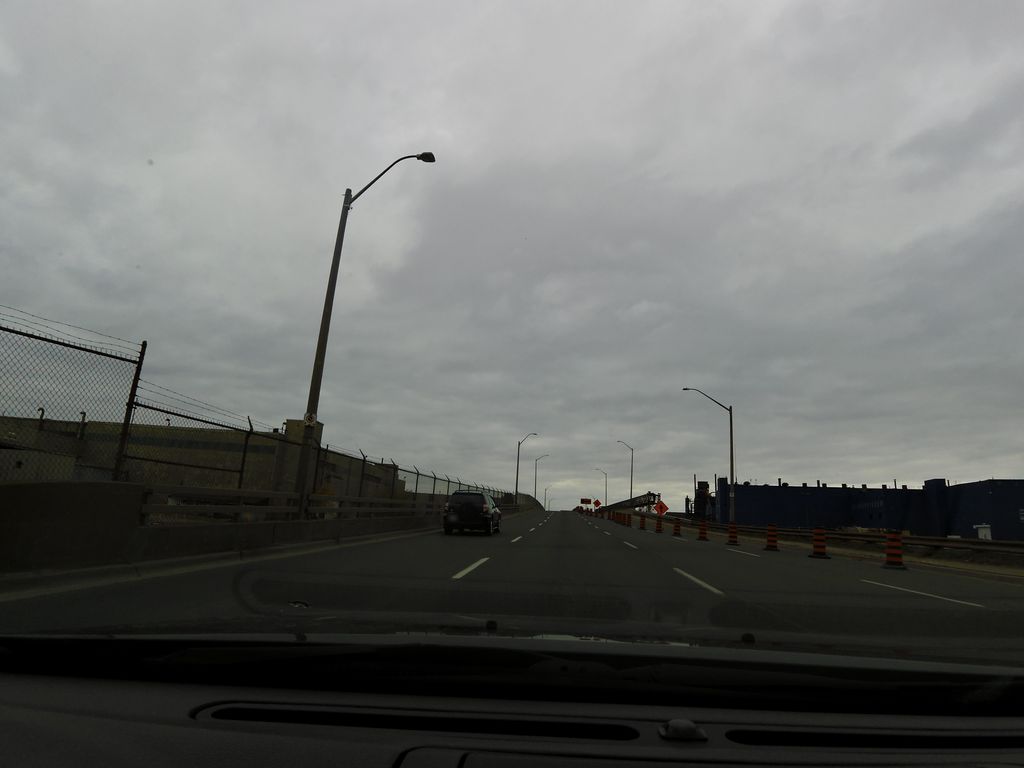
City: hamilton